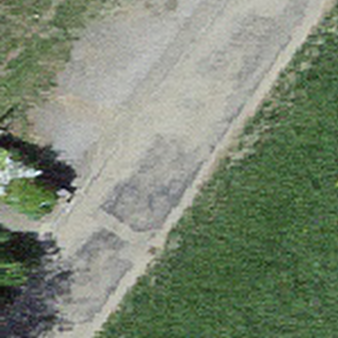
Label: other